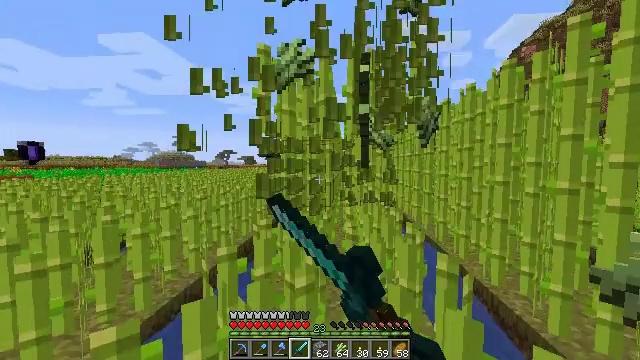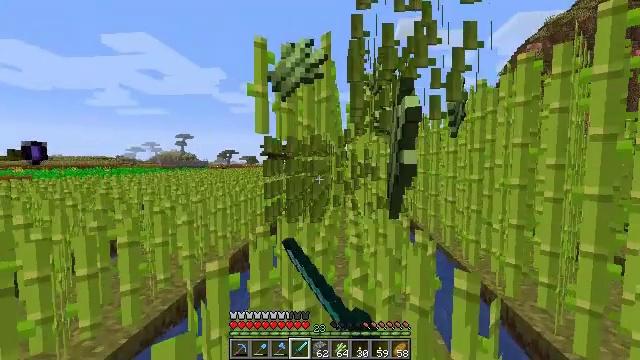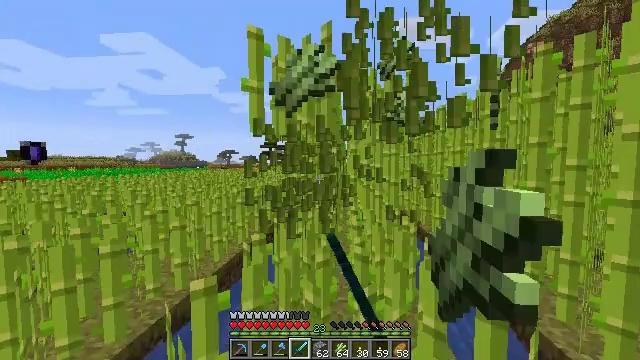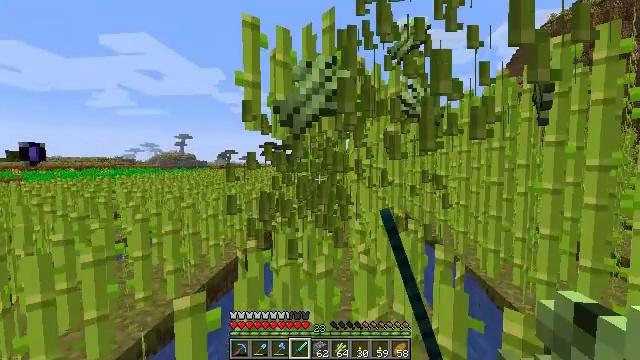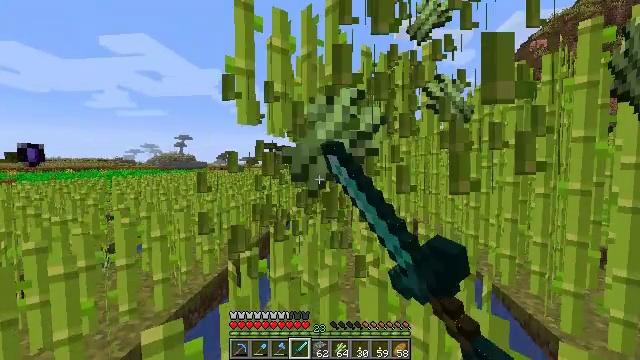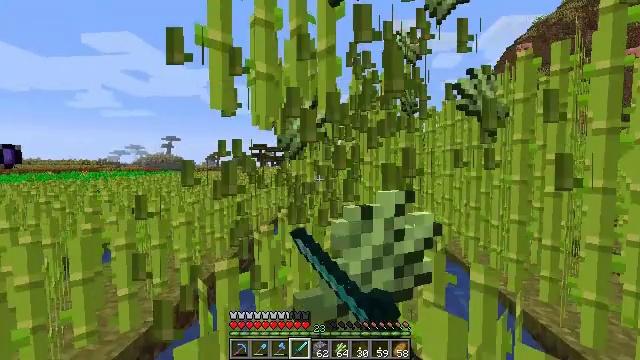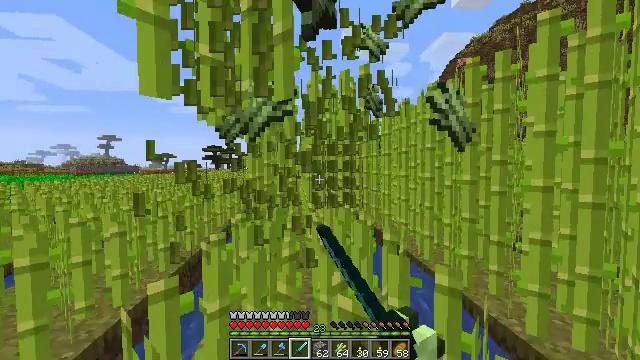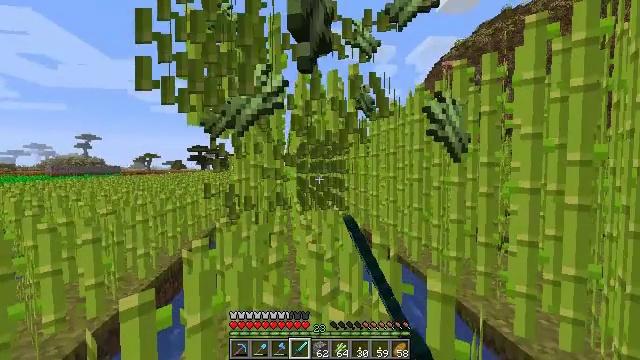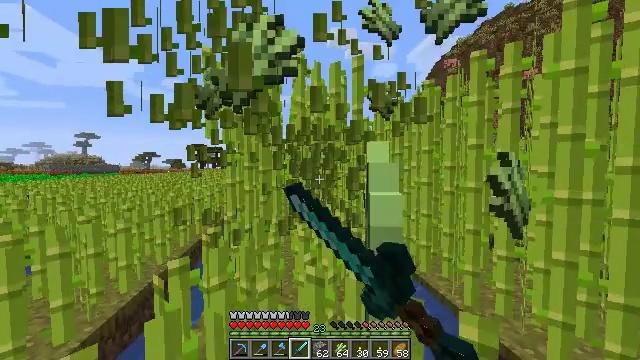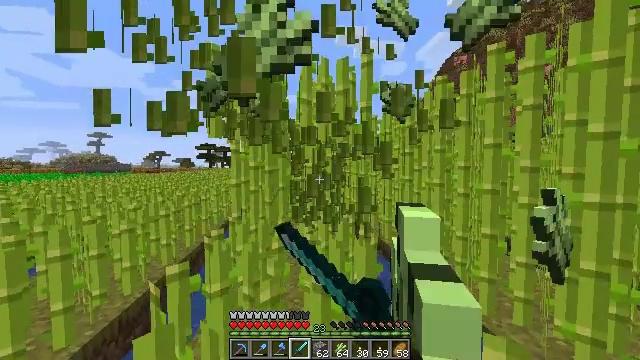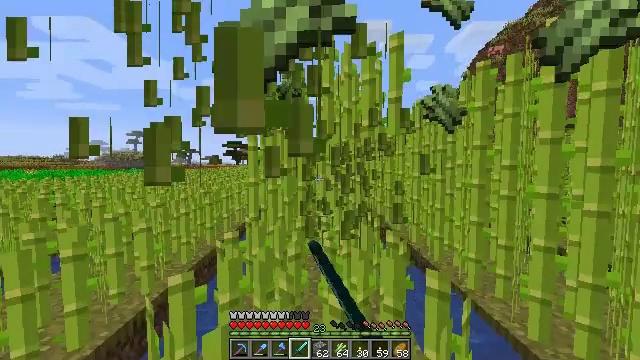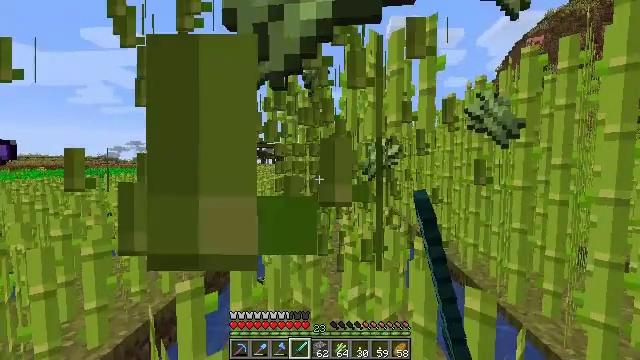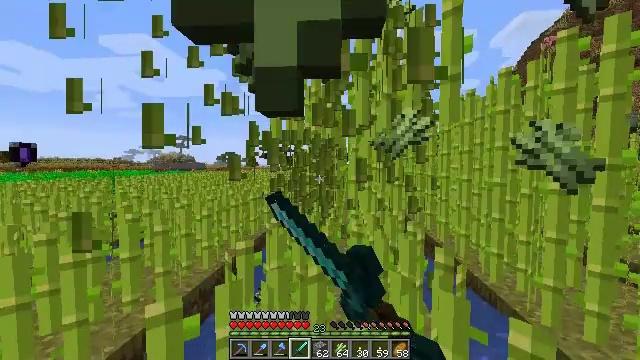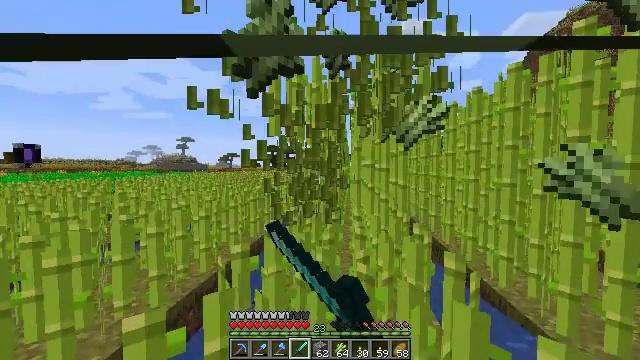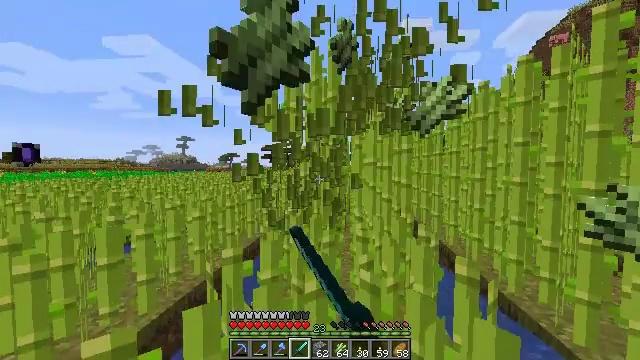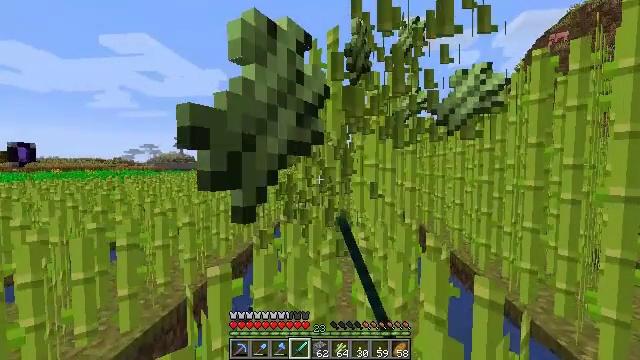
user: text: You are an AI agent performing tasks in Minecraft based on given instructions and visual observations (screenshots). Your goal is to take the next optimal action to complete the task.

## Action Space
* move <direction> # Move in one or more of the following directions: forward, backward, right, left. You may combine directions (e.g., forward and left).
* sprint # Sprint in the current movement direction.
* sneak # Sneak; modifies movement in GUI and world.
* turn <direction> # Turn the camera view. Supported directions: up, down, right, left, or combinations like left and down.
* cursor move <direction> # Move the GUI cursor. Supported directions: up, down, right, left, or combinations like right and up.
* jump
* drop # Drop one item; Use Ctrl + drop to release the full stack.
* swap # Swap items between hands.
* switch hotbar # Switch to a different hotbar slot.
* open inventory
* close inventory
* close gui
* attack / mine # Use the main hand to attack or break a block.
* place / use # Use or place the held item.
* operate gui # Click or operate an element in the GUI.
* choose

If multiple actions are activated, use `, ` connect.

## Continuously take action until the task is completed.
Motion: motion action
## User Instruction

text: Mine the sugar cane near rivers.
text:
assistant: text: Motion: move forward, attack / mine
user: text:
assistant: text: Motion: move forward, attack / mine
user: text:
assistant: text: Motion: move forward, attack / mine
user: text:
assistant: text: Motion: move forward, attack / mine
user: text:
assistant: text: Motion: move forward, turn right, attack / mine
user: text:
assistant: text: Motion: move forward, turn right, attack / mine
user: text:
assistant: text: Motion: move forward, turn right, attack / mine
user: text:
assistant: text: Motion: move forward, attack / mine
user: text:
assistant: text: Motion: move forward, turn left, attack / mine
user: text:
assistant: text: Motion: move forward, turn left, attack / mine
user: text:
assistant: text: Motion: move forward, turn left, attack / mine
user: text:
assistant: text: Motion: move forward, turn left, attack / mine
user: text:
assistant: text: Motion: move forward, attack / mine
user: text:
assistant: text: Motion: move forward, attack / mine
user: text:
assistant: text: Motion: move forward, attack / mine
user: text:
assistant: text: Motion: move forward, turn right, attack / mine
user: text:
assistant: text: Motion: move forward, turn right, attack / mine
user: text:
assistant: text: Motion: move forward, turn right, attack / mine
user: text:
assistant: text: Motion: move forward, attack / mine
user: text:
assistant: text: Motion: move forward, attack / mine
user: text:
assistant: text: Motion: move forward, turn left, attack / mine
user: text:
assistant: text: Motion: move forward, turn left, attack / mine
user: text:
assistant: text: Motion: move forward, turn left, attack / mine
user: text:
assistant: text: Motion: move forward, attack / mine
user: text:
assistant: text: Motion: move forward, attack / mine
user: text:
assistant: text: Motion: move forward, attack / mine
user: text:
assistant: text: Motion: move forward, turn right, attack / mine
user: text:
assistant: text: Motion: move forward, turn right, attack / mine
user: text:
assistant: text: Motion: move forward, turn right, attack / mine
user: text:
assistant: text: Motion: move forward, attack / mine